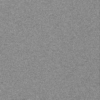
Label: dusty